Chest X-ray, PA view. Patient: 48 years old, sex F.
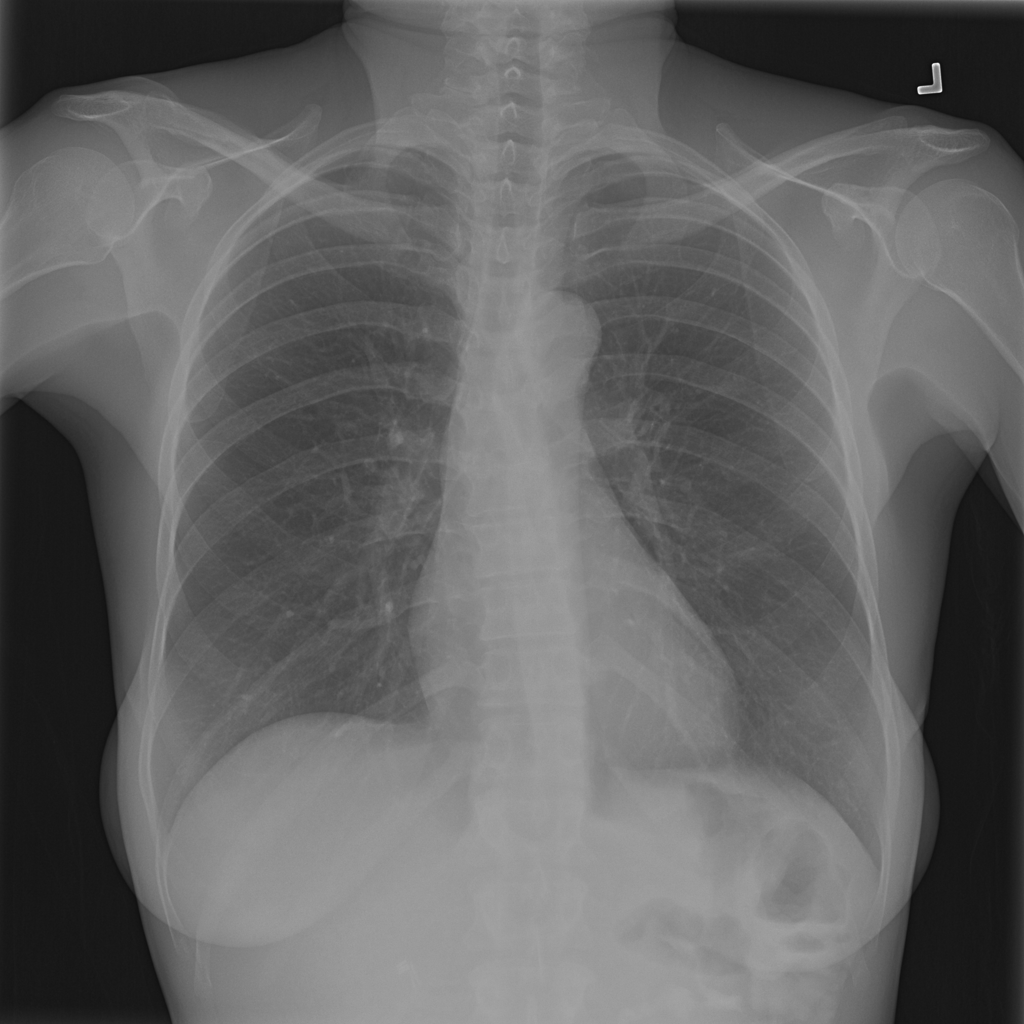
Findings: No Finding